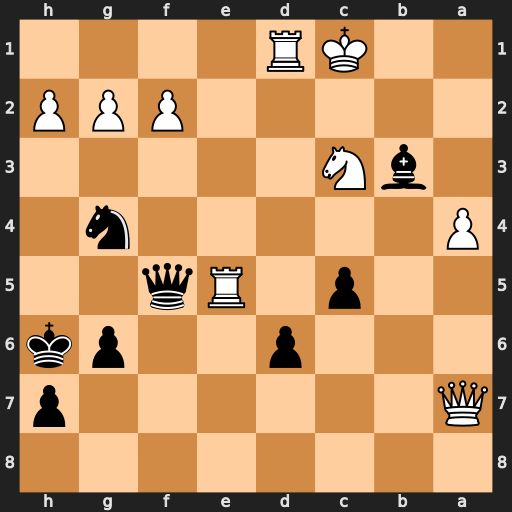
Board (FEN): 8/Q6p/3p2pk/2p1Rq2/P5n1/1bN5/5PPP/2KR4
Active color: b
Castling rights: -
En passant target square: -
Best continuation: Qc2#